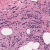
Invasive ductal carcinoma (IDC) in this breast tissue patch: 1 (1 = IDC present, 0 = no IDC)